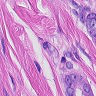
Metastatic tissue present: yes